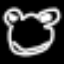
Label: frog